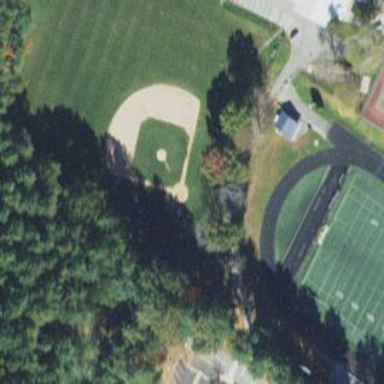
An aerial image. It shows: Baseball pitch for leisure land activities.